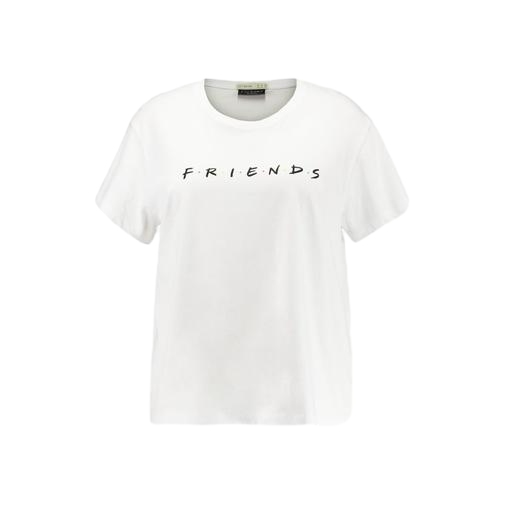
white friend ringer tee, white t-shirt and black letters, white printed t-shirt, white background